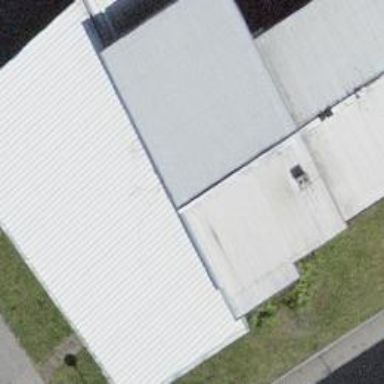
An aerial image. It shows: Car repair shop.